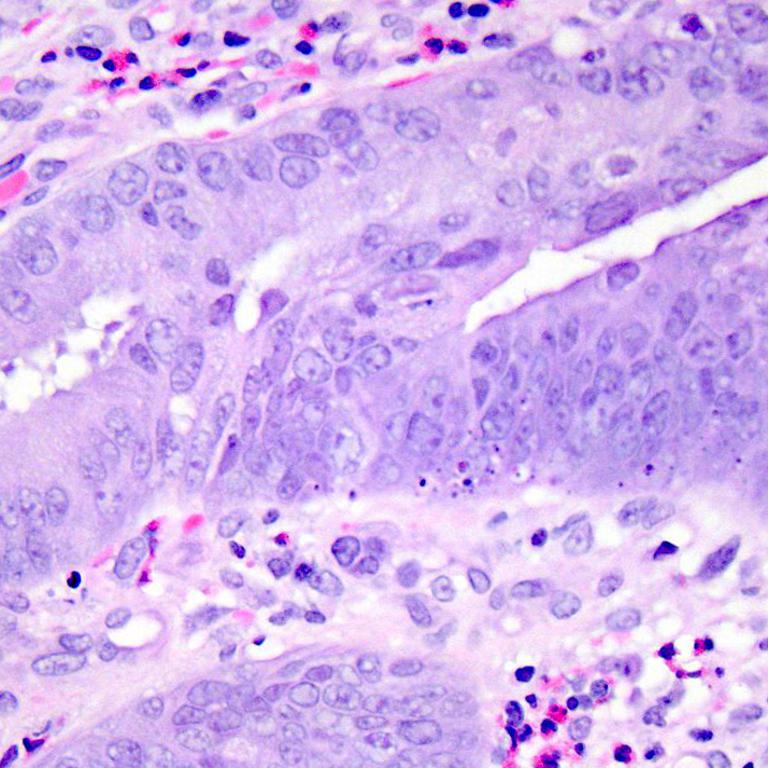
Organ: colon
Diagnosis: adenocarcinomas